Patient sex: F
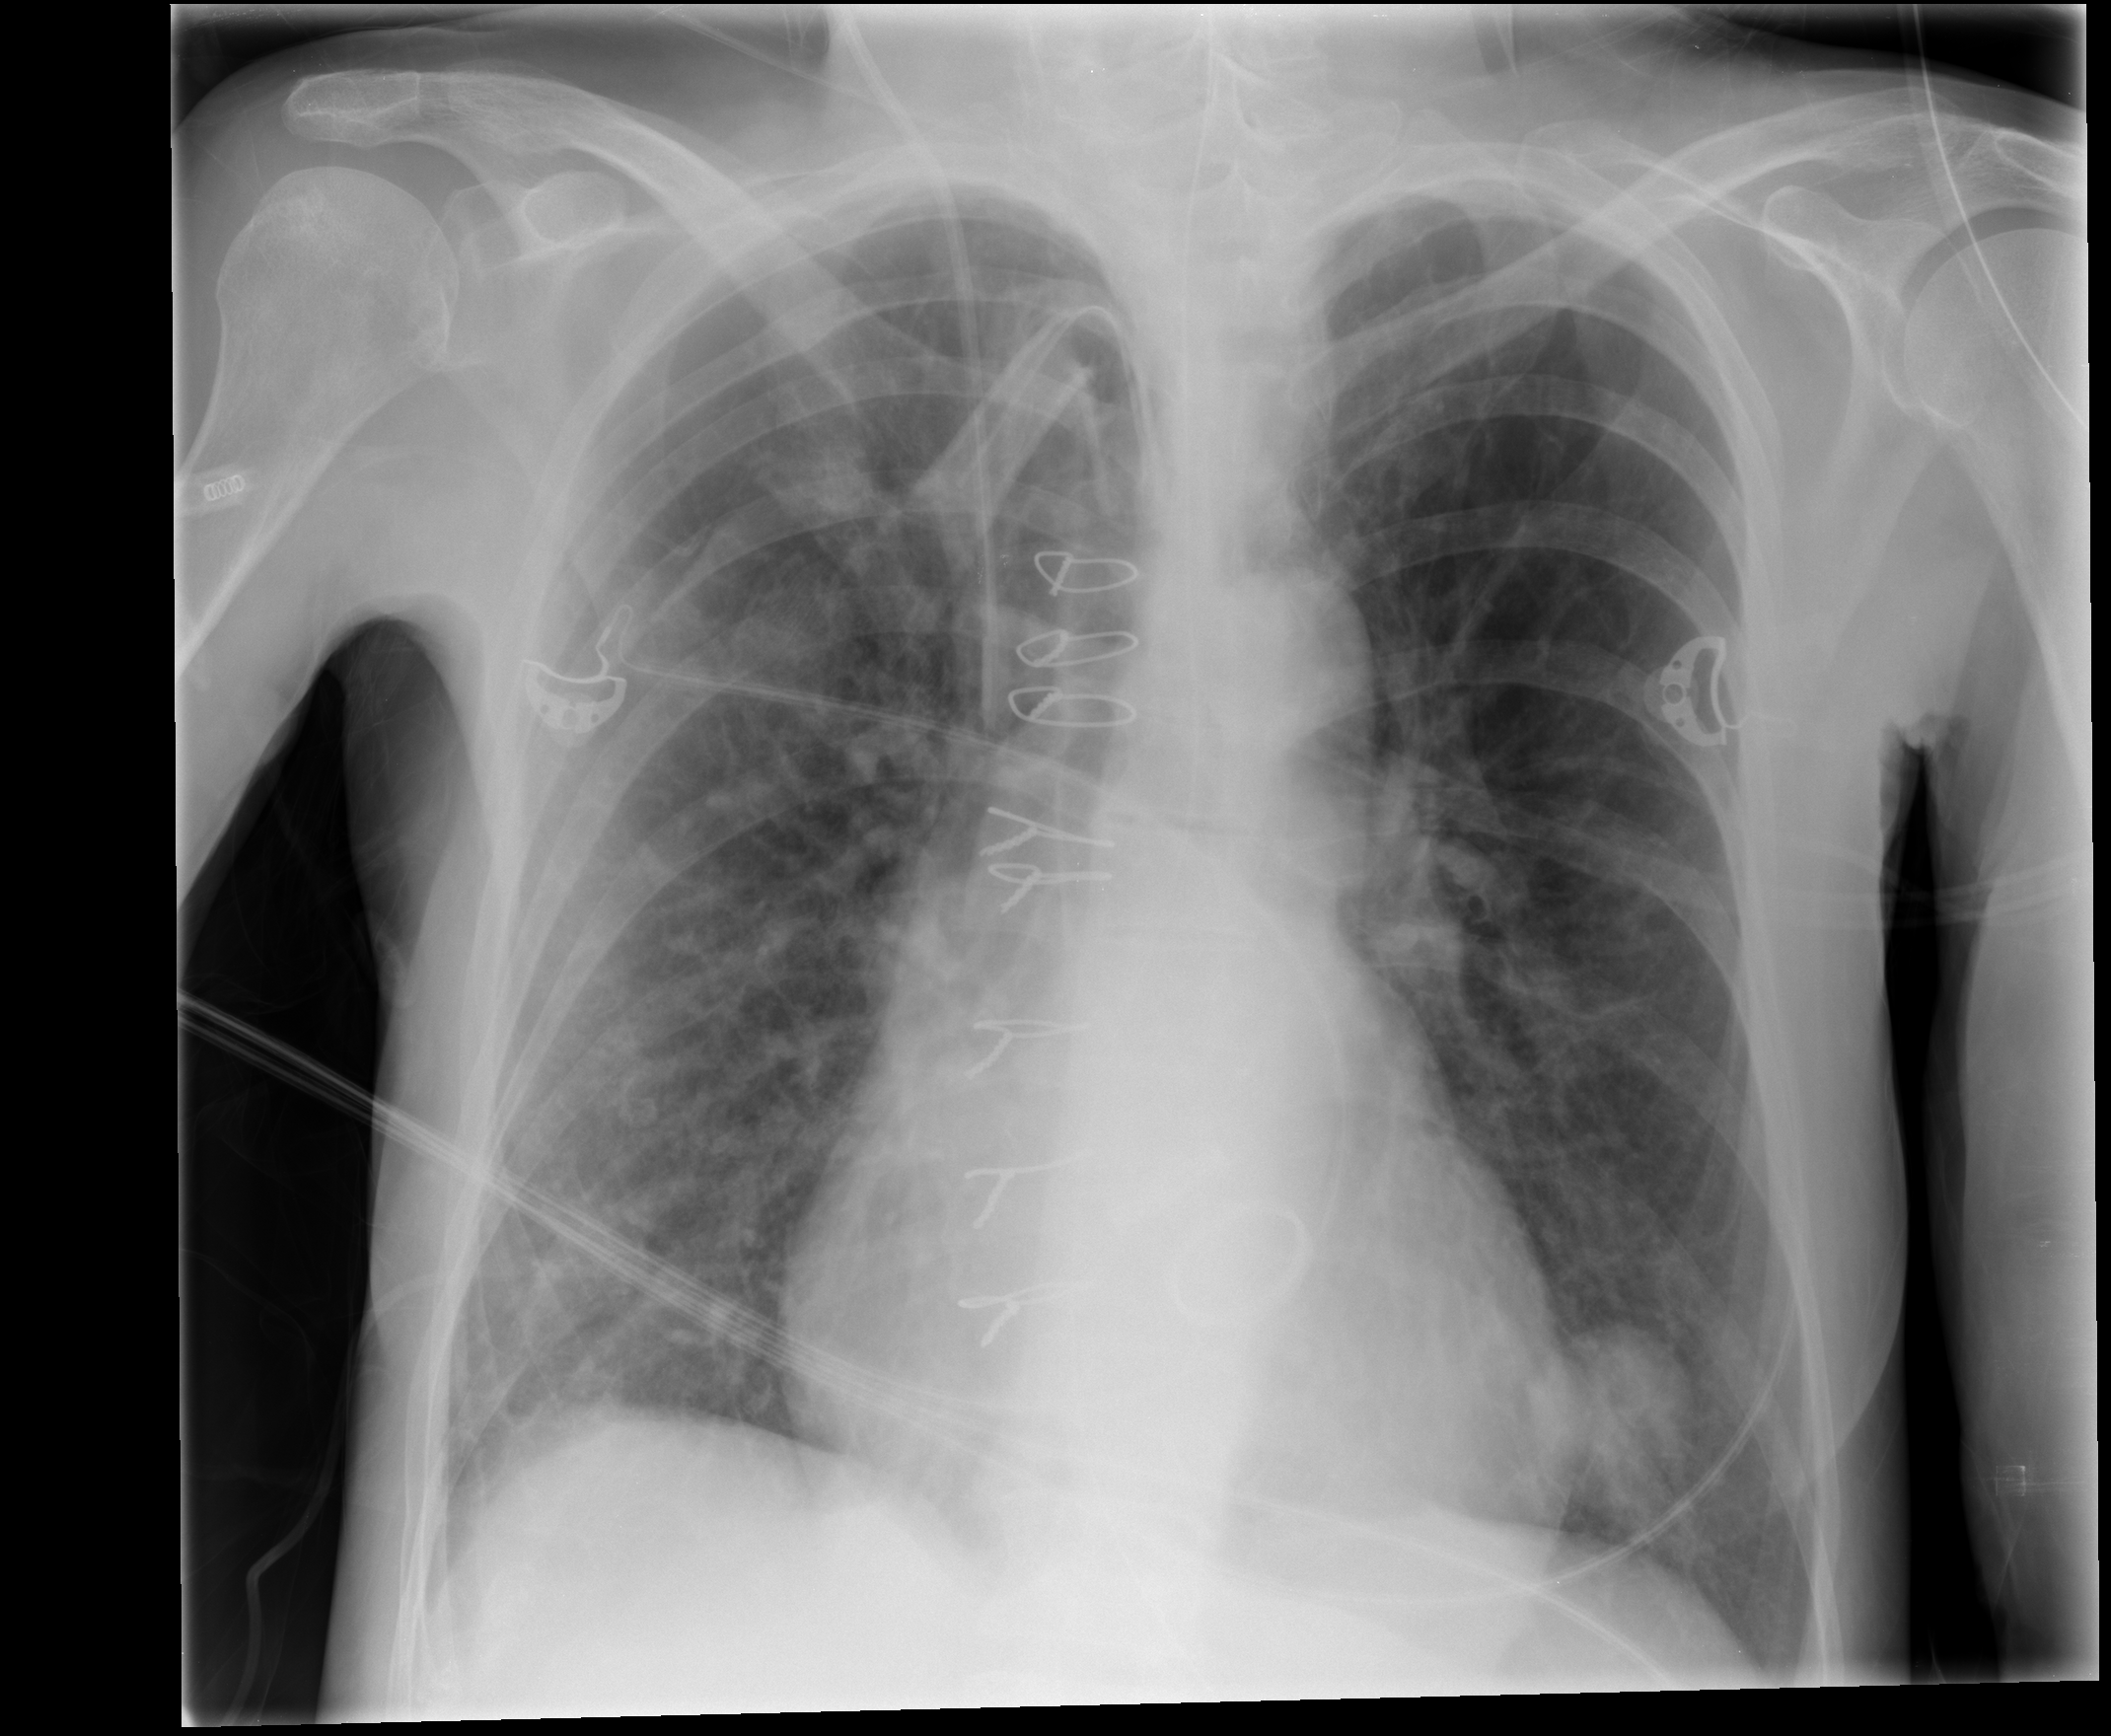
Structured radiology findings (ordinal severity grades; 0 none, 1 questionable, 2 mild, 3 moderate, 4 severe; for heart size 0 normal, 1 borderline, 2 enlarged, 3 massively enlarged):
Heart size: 0
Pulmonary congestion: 2
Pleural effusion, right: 0
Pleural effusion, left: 2
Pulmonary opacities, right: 2
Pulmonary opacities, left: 1
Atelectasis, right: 2
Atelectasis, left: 2